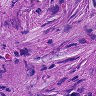
Metastatic tissue present: yes